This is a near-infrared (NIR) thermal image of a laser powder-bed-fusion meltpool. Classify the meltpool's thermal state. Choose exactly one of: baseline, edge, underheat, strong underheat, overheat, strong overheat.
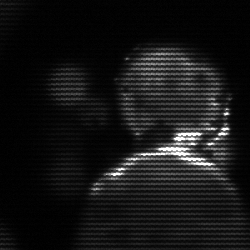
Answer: baseline